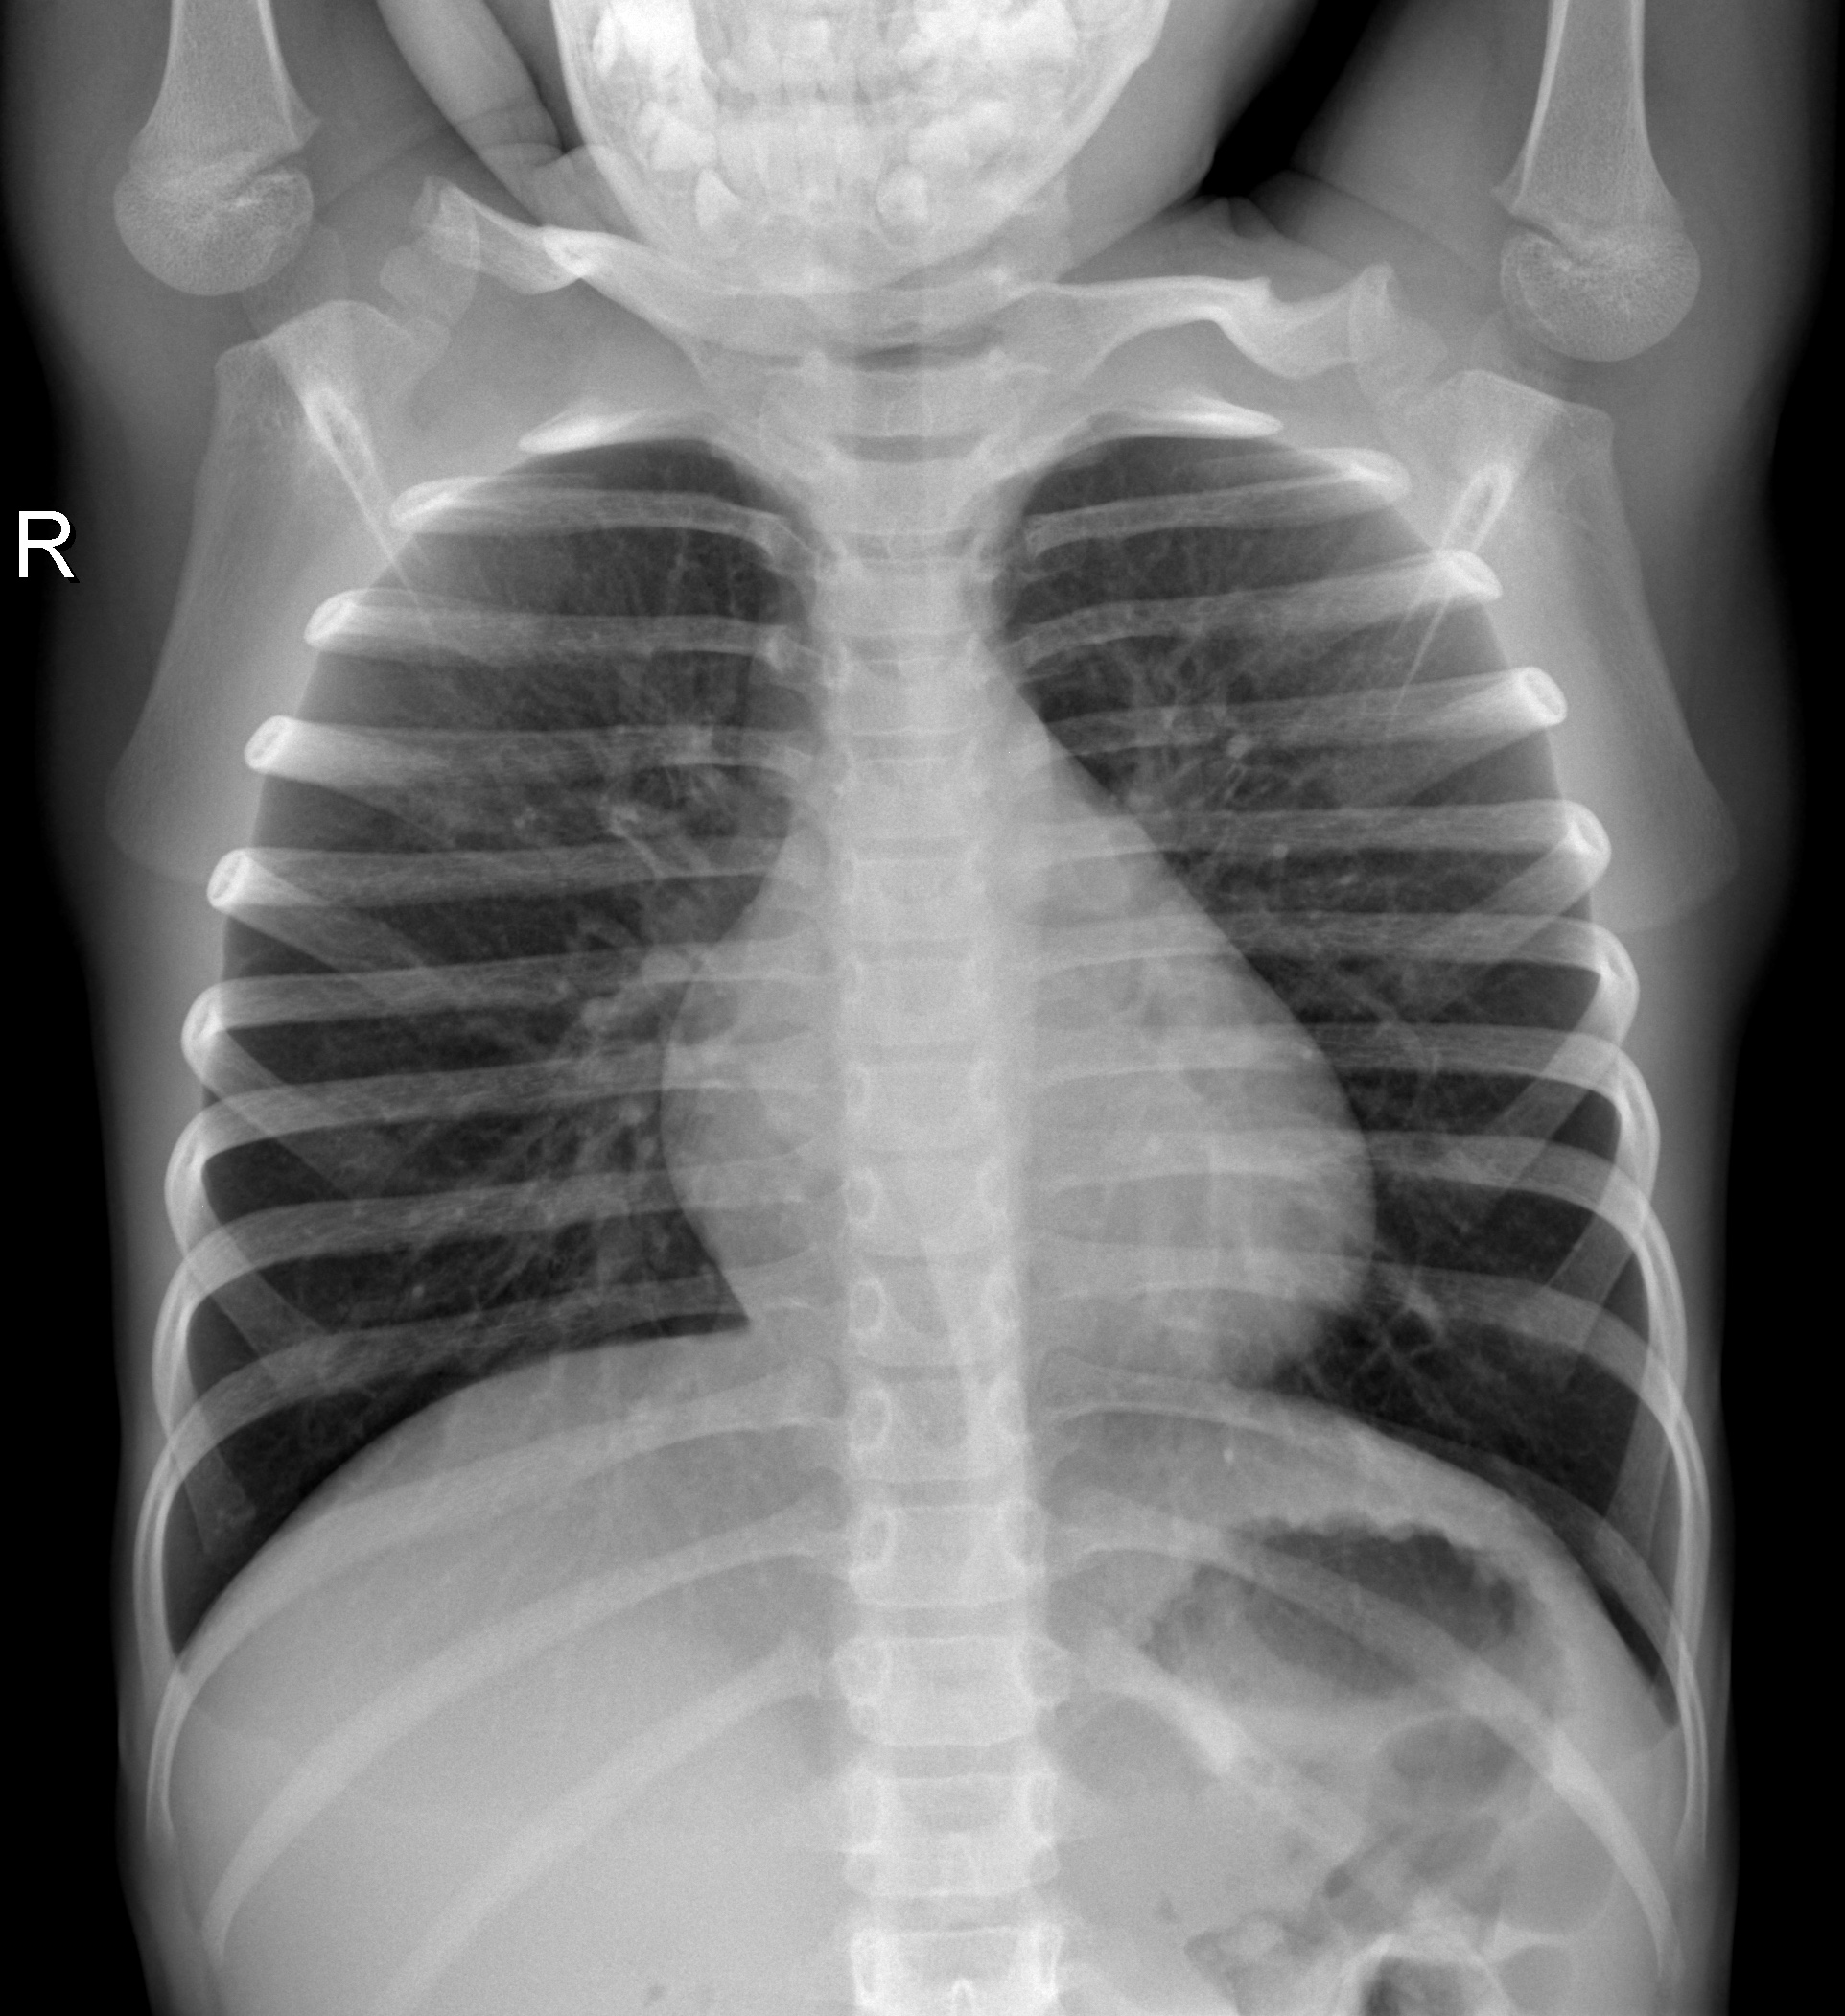
Diagnosis: NORMAL